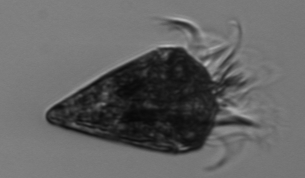
Label: Strombidium_wulffi